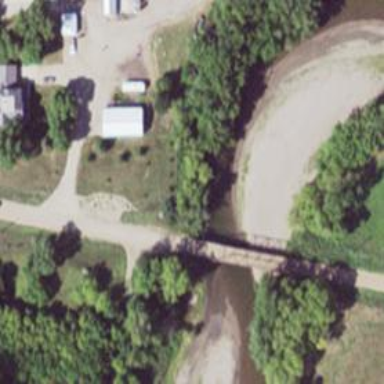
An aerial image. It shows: Residential road with bridge.